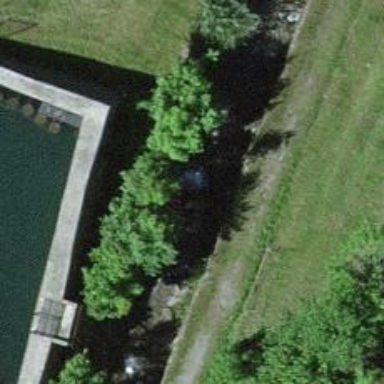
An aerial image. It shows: Check dam at location with retaining wall.